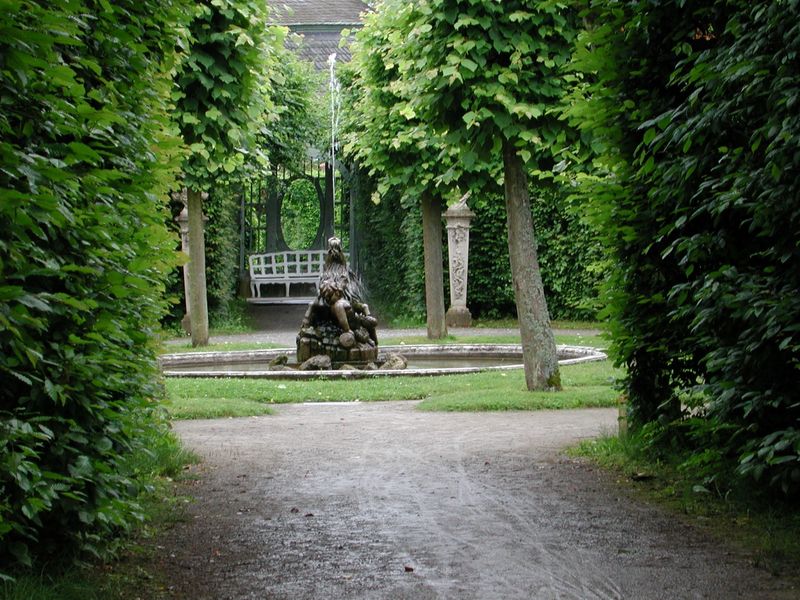
Titel: Hofgarten des Lustschlosses von Veitshöchheim
Künstler: Adam Friedrich von Seinsheim
Standort: Veitshöchsheim, Hofgarten (EU - D - Bayern)
Schlagwörter: blätter, wasser, bäume, grün, teich, fenster, säule, anlage, dach, haus, park, schloss, weg, stamm, brunnen, oval, rund, bassin, garten, skulptur, springbrunnen, bogen, hecke, bank, bildhauerei, denkmal, becken, sandstein, fontäne, pavillion, wasserspeier, labyrinth, stien, neptun, brunnenbecken, grün hecke